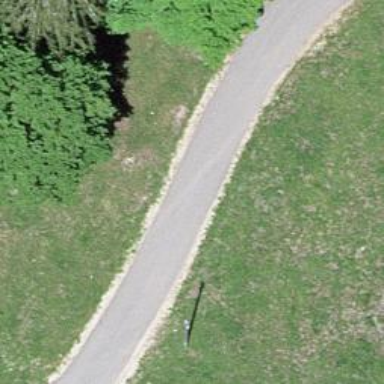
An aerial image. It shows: Paved track road with grade1 track type.